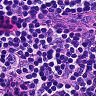
Metastatic tissue present: no